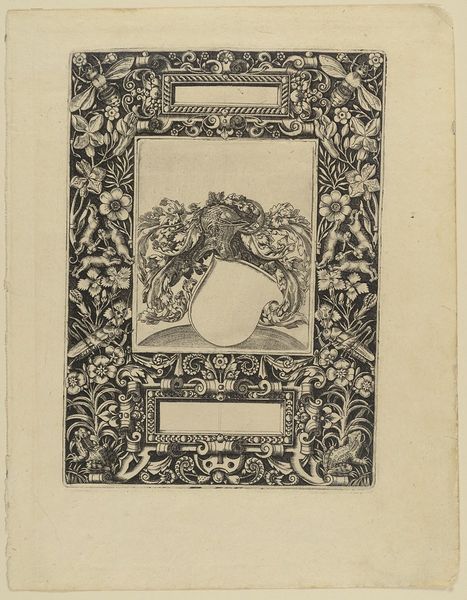
Titel: Umrahmung mit Wappen
Künstler: Theodor de Bry
Standort: Hamburg
Institution: Museum für Kunst und Gewerbe Hamburg
Schlagwörter: symbol, blüten, tiere, rahmen, hase, hasen, papier, grafik, graphik, kartusche, floral, ornamente, fotografie, photographie, panzer, druckgraphik, druckgrafik, stich, helm, insekten, insekt, kupferstich, klee, frosch, kröte, groteske, heuschrecke, grashüpfer, wappenschild, rollwerk, gerippt, familienwappen, reproduktionen, kröten, wespen, blumenornamente, druckerzeugnisse, insecta, kerbtiere, hexapoda, tierornamente, rüstung, ornamentstich, ornamentstiche, schweifgroteske, rana